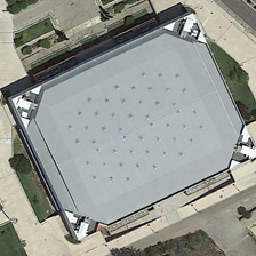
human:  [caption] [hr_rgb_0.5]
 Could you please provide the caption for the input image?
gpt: Some scattered green trees surround the rectangular gray center building.

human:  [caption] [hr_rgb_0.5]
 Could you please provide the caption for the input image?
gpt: Some scattered green trees surround a gray rectangular central building.

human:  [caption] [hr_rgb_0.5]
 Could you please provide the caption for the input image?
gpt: Some scattered green trees are surrounded by a rectangular gray public building.

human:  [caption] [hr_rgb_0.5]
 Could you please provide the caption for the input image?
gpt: Some scattered green trees surround the rectangular gray central building.

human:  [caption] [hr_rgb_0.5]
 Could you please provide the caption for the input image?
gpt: Some scattered green trees are surrounded by a rectangular gray public building.